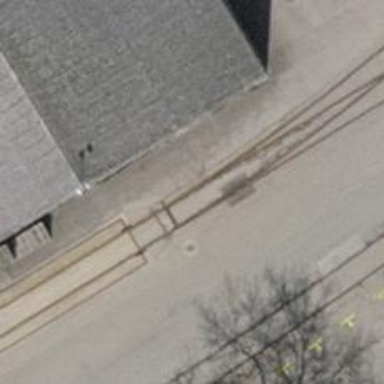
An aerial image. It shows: Railway switch.